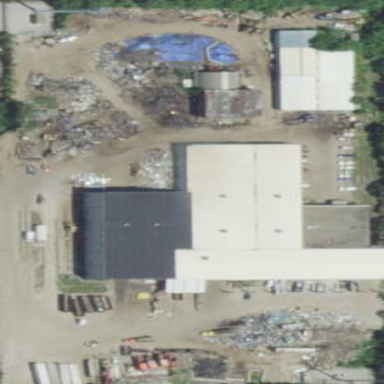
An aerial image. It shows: Recycling center.